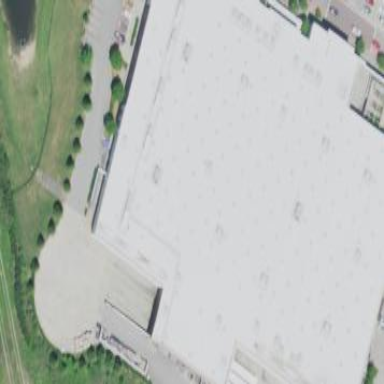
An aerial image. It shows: Building that houses supermarket.